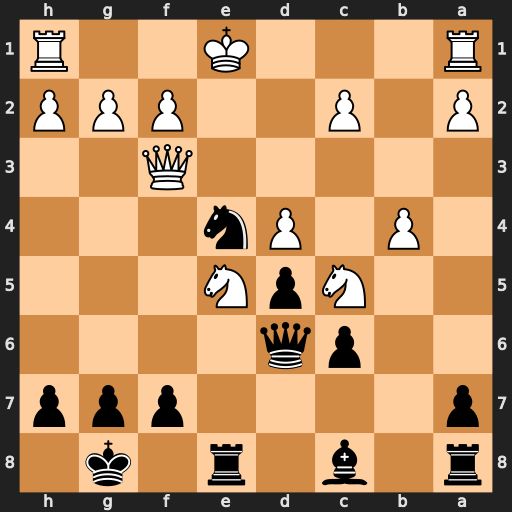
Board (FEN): r1b1r1k1/p4ppp/2pq4/2NpN3/1P1Pn3/5Q2/P1P2PPP/R3K2R
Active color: b
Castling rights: KQ
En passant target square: -
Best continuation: f6 Nxe4 dxe4 Qb3+ Be6